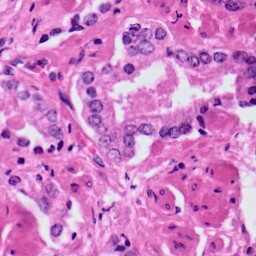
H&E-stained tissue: Prostate